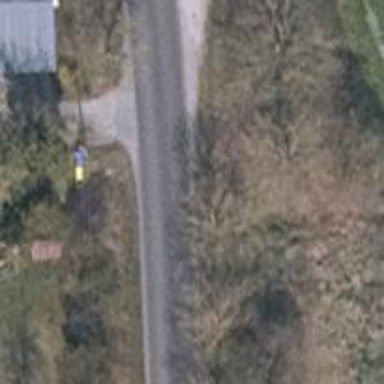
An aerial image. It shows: Tertiary road.